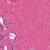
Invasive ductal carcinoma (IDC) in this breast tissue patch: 0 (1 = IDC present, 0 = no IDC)